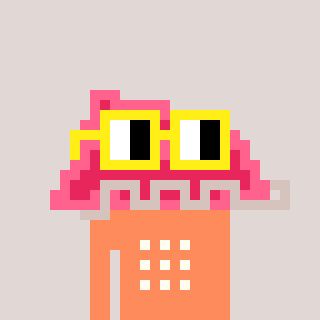
a pixel art character with square yellow glasses, a retainer-shaped head and a peachy-colored body on a warm background